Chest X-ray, PA view. Patient: 34 years old, sex F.
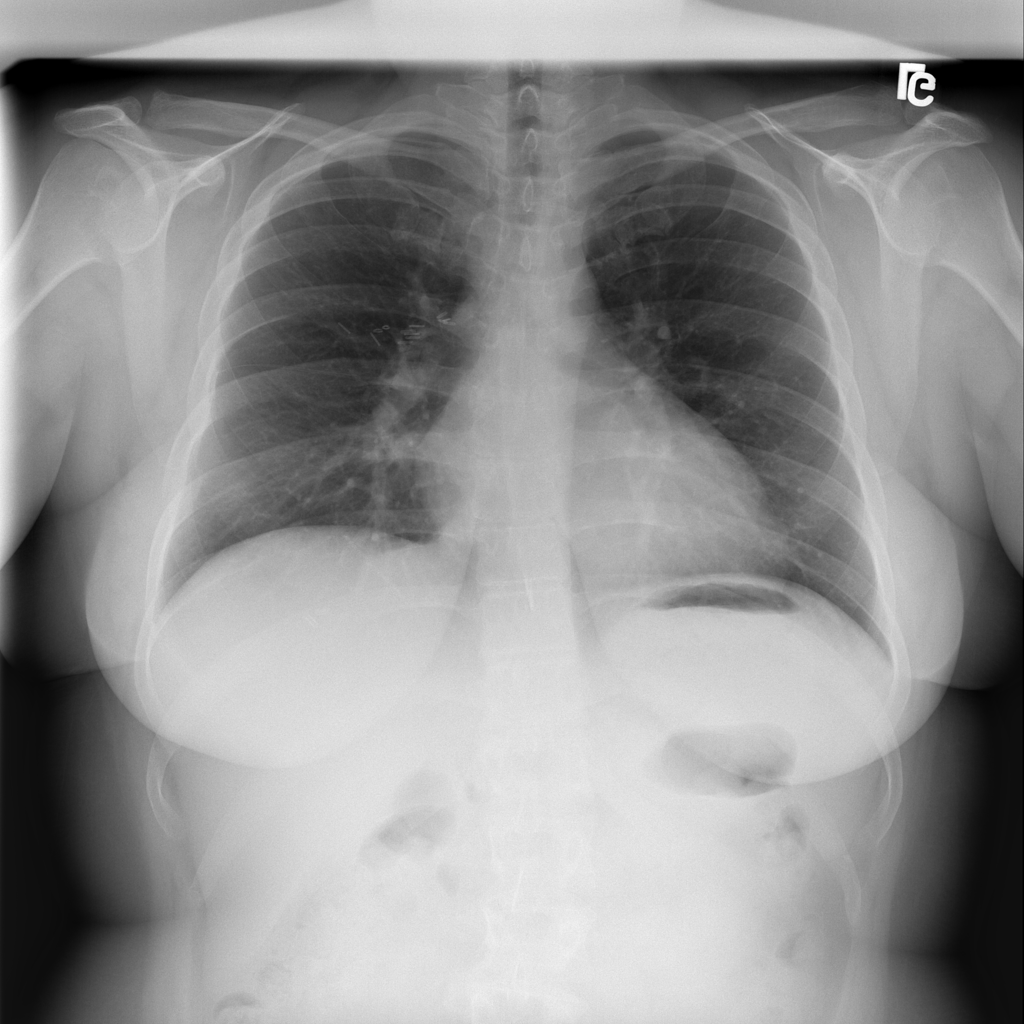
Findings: No Finding